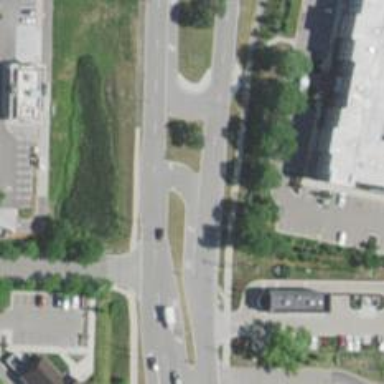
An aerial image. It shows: Asphalt road with secondary link designation.